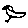
Label: bird